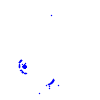
Particle: pion